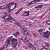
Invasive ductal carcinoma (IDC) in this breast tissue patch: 1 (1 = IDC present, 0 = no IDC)